九年级 · 度量几何学
如图, 已知 $A B=10, E$ 是 $A B$ 的中点, 且矩形 $A B C D$ 与矩形 $A C F E$ 相似, 则 $A C$长为( )

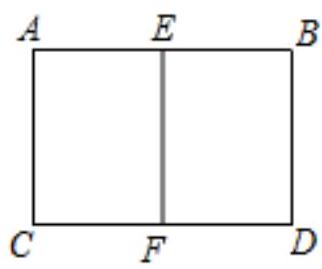
A. 5

B. $5 \sqrt{2}$

C. $4 \sqrt{2}$

D. 6

答案: B
解析: 解: 设 $A C=m$.

$\because$ 矩形 $A B C D$ 与矩形 $A C F E$ 相似,

$\therefore A C: A B=A E: A C$,

$\therefore A C: 10=5: A C$,

$\therefore A C=5 \sqrt{2}$,

故选: $B$.

设 $A C=m$.利用相似多边形的性质，构建方程求解即可.

本题考查相似多边形的性质, 矩形的性质等知识, 解题的关键是理解题意, 学会利用参数构建方程解决问题.